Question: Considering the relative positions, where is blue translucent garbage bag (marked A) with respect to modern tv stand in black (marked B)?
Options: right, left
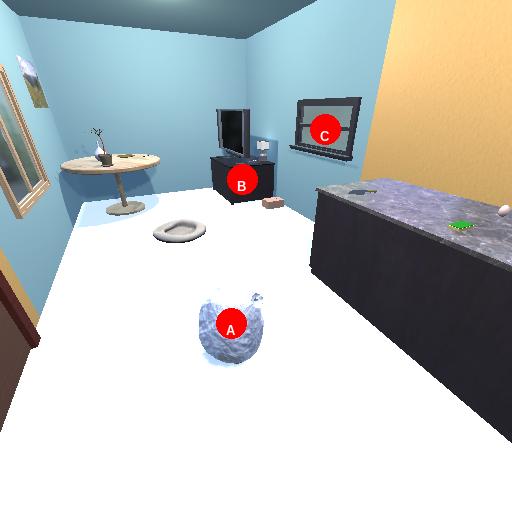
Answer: right